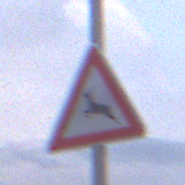
Verkehrszeichen: WildwechselRechts
Umgebung: Outdoor, Urban
Tageszeit: SunriseSunset
Wetter: PartlyCloudy
Licht: Natural
Jahreszeit: NotSpecified
Kontrast: LowContrast